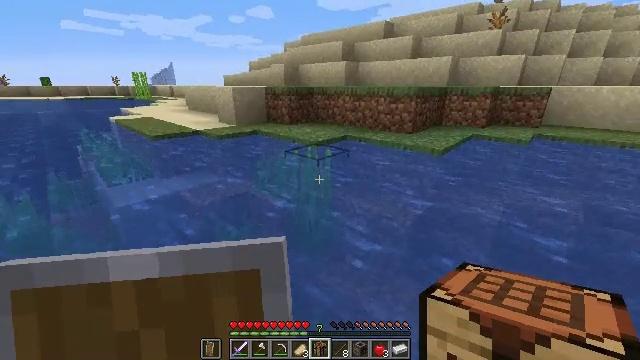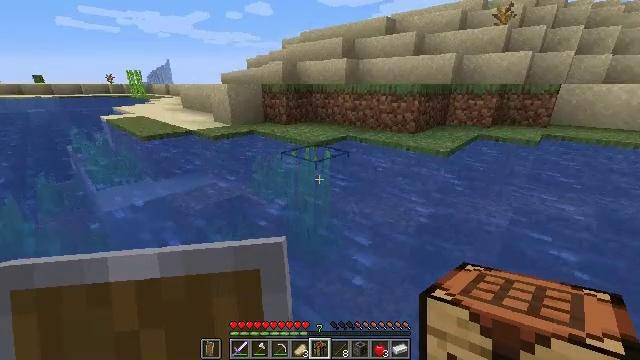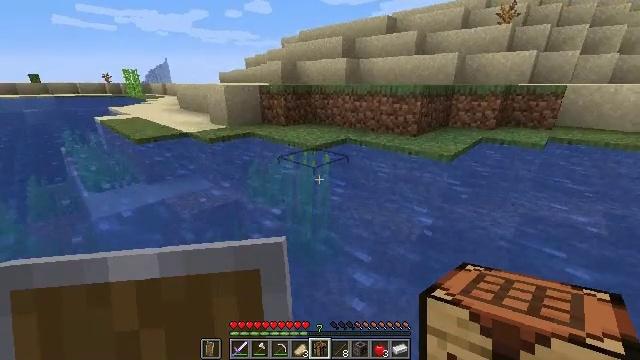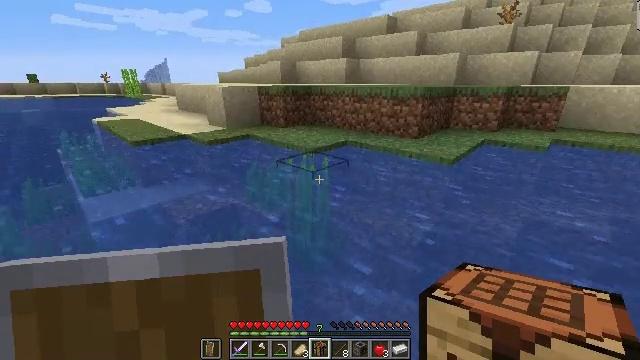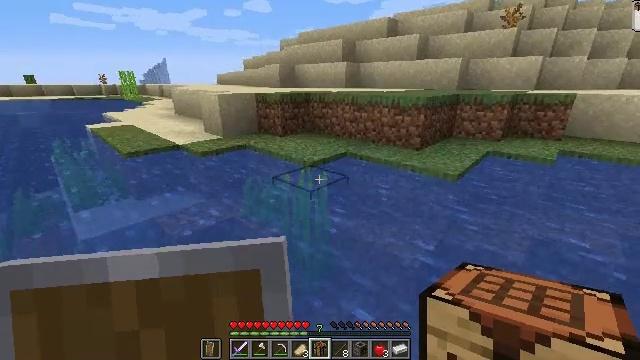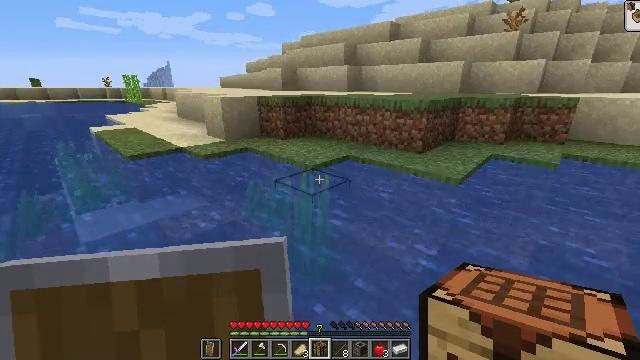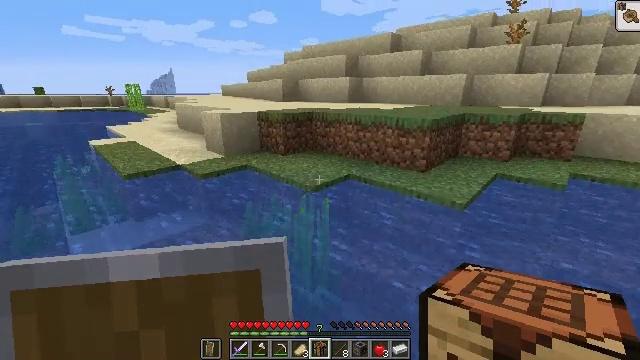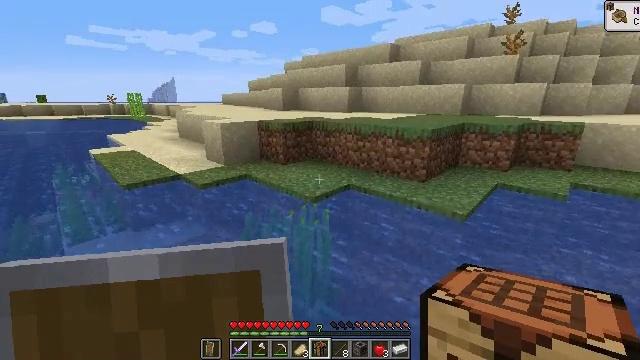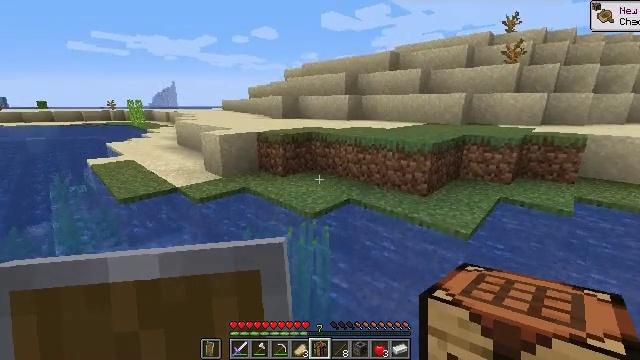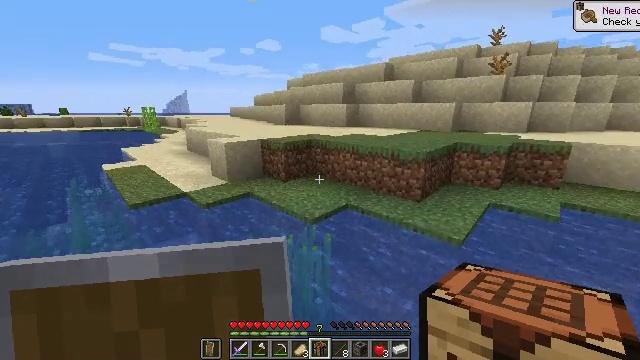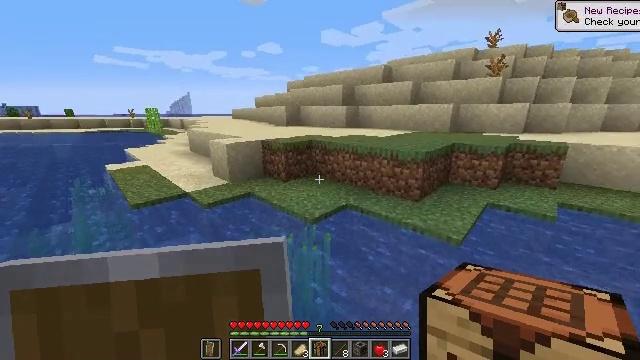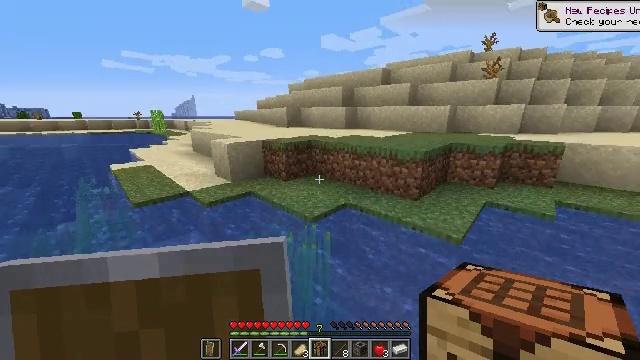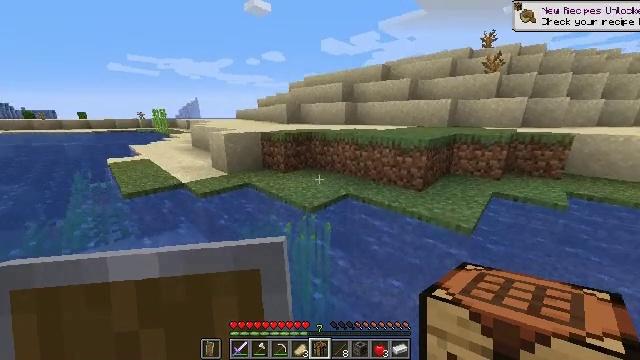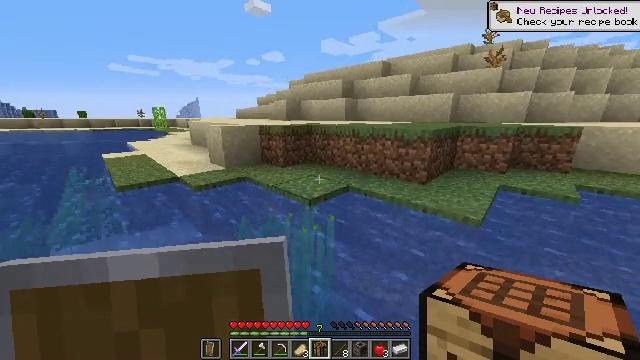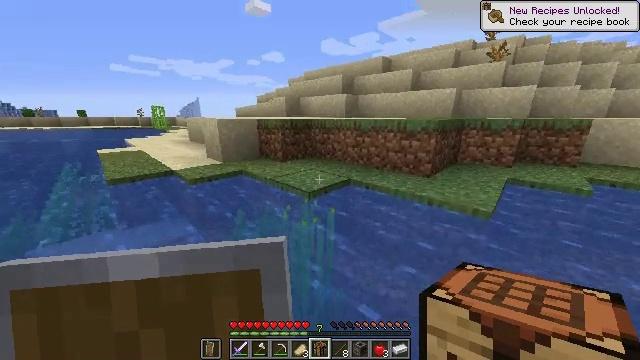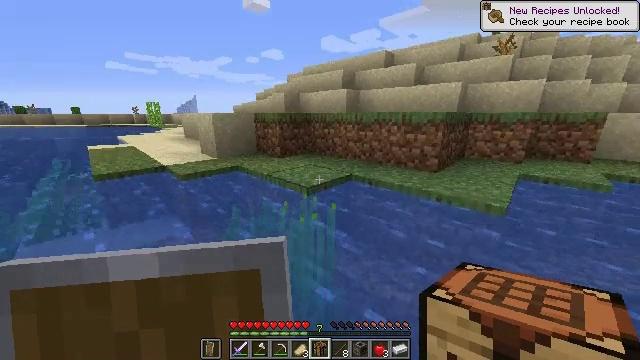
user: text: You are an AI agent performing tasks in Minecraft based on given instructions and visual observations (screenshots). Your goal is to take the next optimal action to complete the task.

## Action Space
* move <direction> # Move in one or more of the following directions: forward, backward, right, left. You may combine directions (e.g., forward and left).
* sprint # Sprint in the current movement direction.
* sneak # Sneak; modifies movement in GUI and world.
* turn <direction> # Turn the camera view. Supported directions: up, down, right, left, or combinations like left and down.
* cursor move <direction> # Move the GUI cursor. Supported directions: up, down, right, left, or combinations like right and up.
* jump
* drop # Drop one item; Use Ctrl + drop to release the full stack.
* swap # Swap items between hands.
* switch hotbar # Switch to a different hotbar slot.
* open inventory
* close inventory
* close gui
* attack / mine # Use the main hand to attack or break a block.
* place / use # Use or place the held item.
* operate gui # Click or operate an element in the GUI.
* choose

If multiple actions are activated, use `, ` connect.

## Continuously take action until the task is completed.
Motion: motion action
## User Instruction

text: Gather a dead bush.
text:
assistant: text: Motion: move forward, sprint, jump
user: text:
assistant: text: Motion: move forward, sprint, jump
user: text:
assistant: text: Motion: move forward, sprint, jump
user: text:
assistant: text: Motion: move forward, sprint, jump
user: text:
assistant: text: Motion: move forward, sprint, jump
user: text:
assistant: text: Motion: move forward, sprint, turn up, jump
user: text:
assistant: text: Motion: move forward, sprint, turn up, jump
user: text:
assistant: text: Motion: move forward, sprint, jump
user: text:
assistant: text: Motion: move forward, sprint, jump
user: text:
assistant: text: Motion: move forward, sprint, jump
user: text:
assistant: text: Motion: move forward, sprint, jump
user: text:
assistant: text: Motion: move forward, sprint, jump
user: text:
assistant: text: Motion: move forward, sprint, jump
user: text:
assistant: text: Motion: move forward, sprint, jump
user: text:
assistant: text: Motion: move forward, sprint, jump
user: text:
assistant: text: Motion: move forward, sprint, jump
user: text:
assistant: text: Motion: move forward, sprint, jump
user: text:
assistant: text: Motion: move forward, sprint, jump
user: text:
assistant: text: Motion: move forward, sprint, jump
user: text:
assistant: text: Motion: move forward, sprint, jump
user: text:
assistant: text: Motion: move forward, sprint, jump
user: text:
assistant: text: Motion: move forward, sprint, jump
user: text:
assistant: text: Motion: move forward, sprint, jump
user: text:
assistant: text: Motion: move forward, sprint, jump
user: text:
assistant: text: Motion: move forward, sprint, jump
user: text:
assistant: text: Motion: move forward, sprint, jump
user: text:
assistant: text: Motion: move forward, sprint, turn left, jump
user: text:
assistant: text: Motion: move forward, sprint, jump
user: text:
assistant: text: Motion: move forward, sprint, jump
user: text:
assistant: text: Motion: move forward, sprint, jump